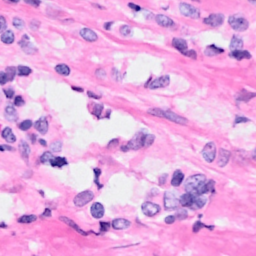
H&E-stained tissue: Breast